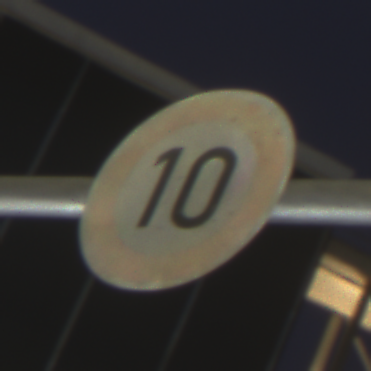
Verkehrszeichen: Geschwindigkeit10
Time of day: Night
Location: Outdoor (Urban)
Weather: PartlyCloudy
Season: NotSpecified
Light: Artificial